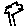
Label: tree